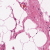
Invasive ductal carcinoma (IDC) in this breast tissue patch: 0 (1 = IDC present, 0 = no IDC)